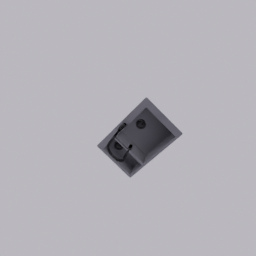
Label: appliances